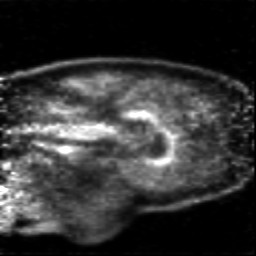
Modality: PET
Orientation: sagittal
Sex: male
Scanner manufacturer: siemens